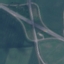
Land use / land cover class: Highway